Question: What is the search text?
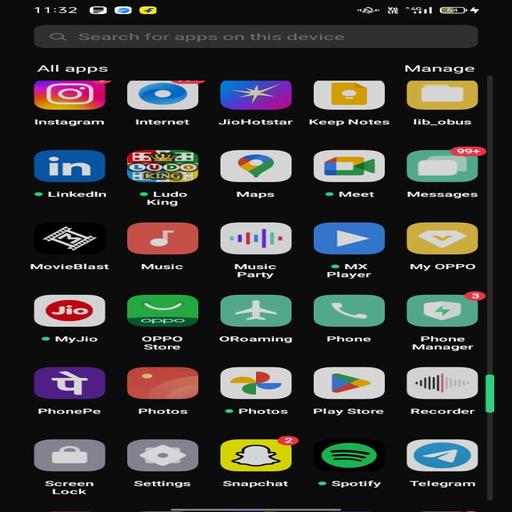
Answer: Search for apps